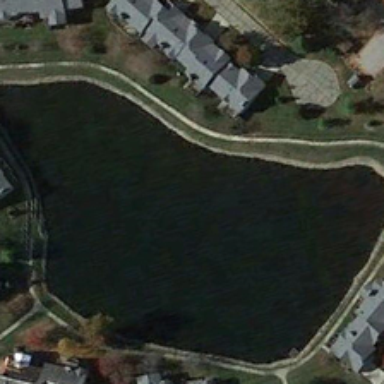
A large pond is surrounded by some houses .